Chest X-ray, PA view. Patient: 63 years old, sex M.
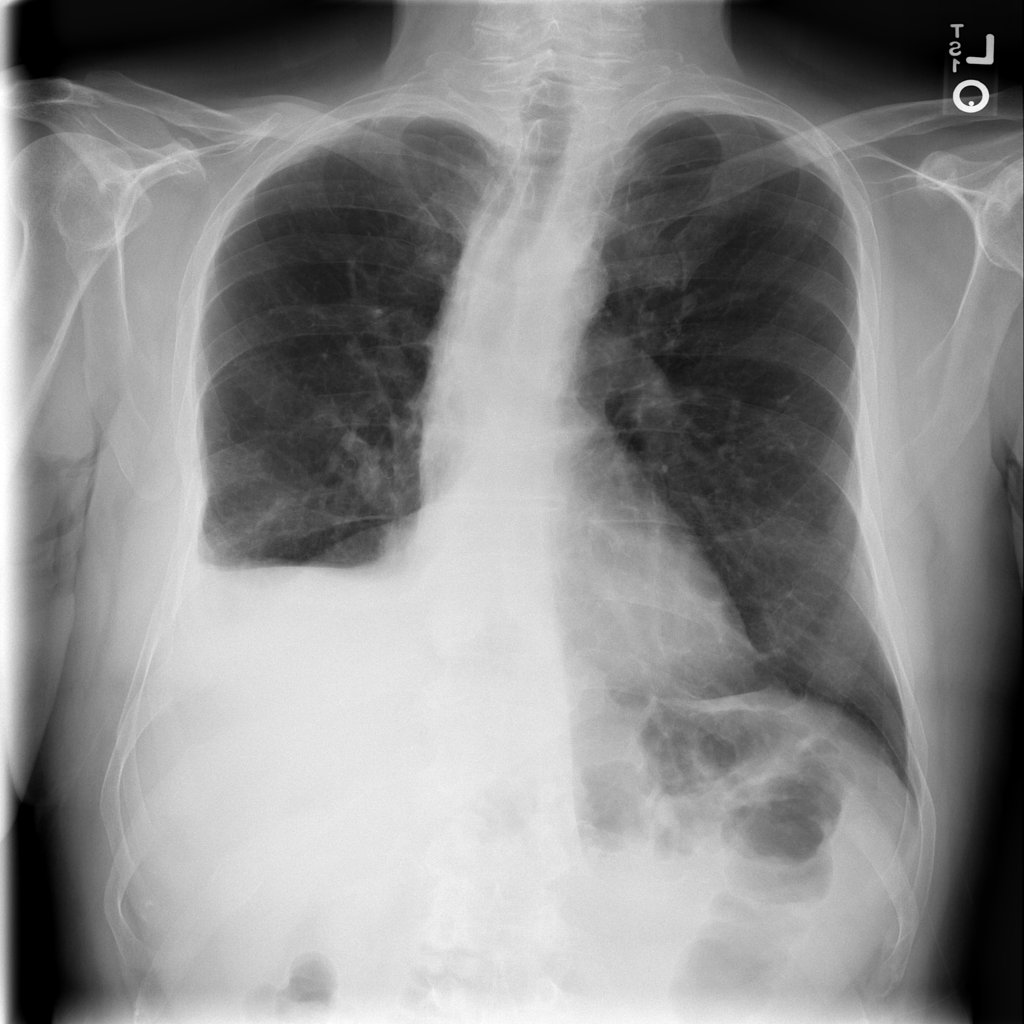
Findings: Effusion, Emphysema, Infiltration, Pleural_Thickening